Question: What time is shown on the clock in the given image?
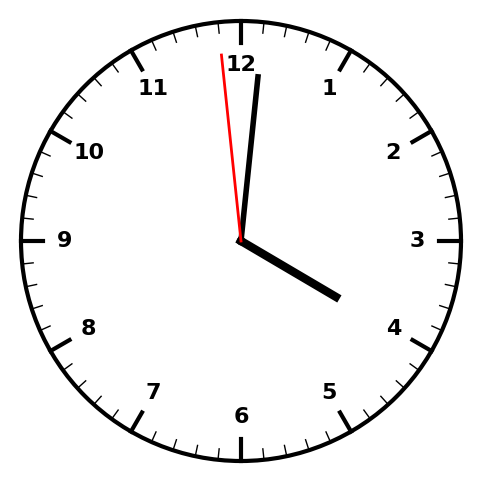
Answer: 04:00:59